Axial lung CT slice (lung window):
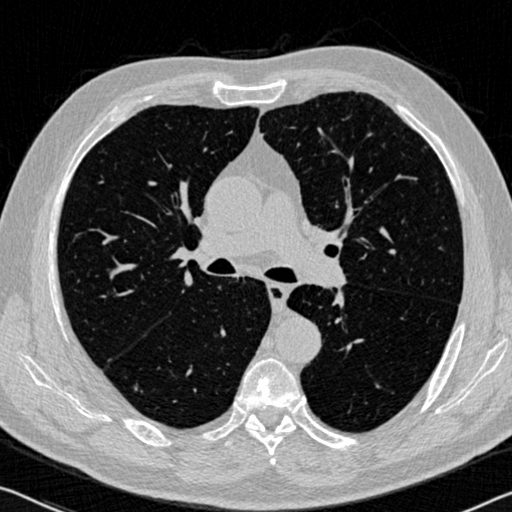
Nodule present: no